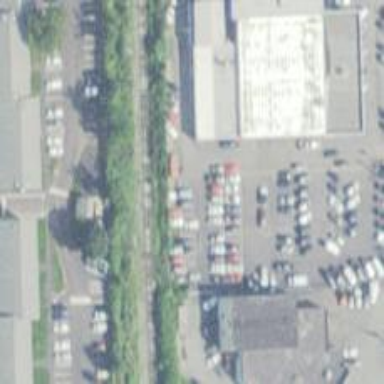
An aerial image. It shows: Car shop building.